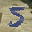
Label: 5